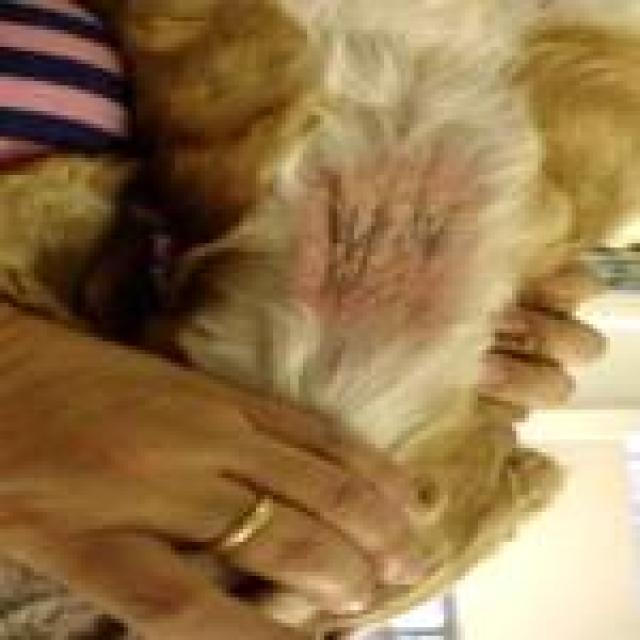
Canine fungal skin infection — characterized by alopecia, scaling, crusting, and circular lesions. Common agents include Malassezia and Candida species.